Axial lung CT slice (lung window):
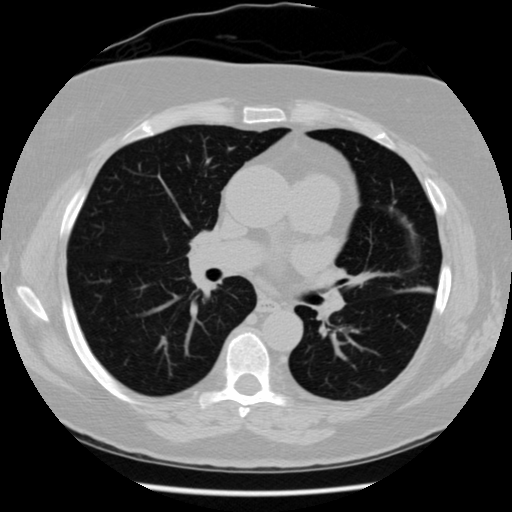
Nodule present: no